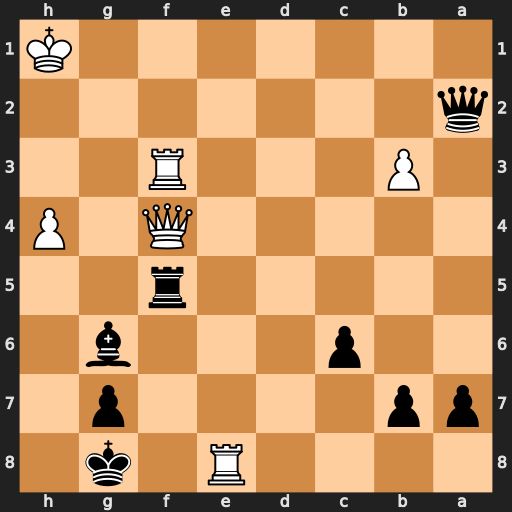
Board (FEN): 4R1k1/pp4p1/2p3b1/5r2/5Q1P/1P3R2/q7/7K
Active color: b
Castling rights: -
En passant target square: -
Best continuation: Kh7 Qxf5 Bxf5